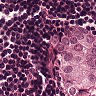
Metastatic tissue present: yes